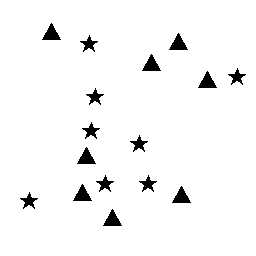
Squares: 0
Triangles: 8
Stars: 8
Total shapes: 16